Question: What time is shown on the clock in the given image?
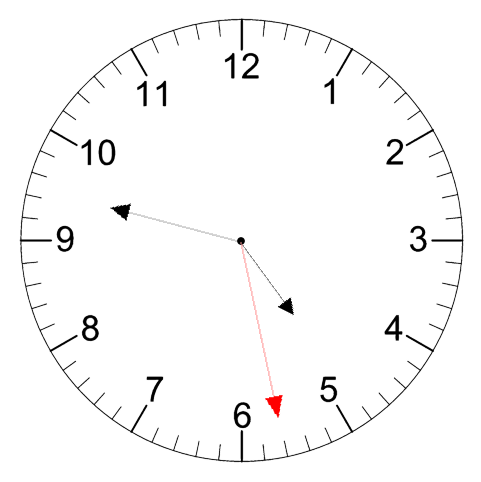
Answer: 04:47:28